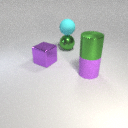
large purple rubber cylinder in front of large purple metal cube